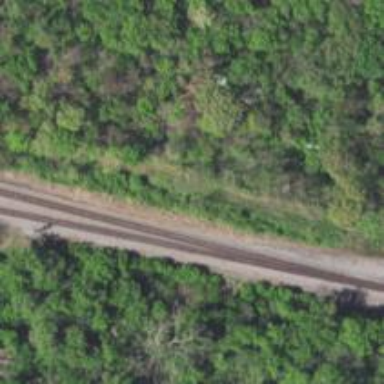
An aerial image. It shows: Junction on the railway.